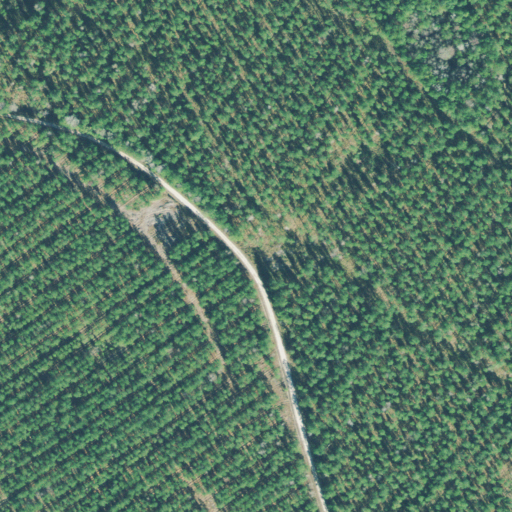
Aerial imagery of island in Georgia named Gibson Island containing evergreen forest and woody wetlands